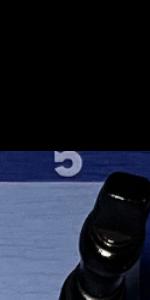
Label: Empty